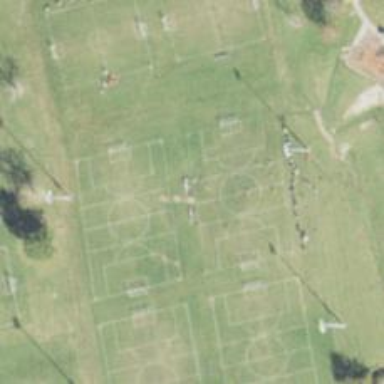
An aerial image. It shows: Soccer pitch for leisureland activities.